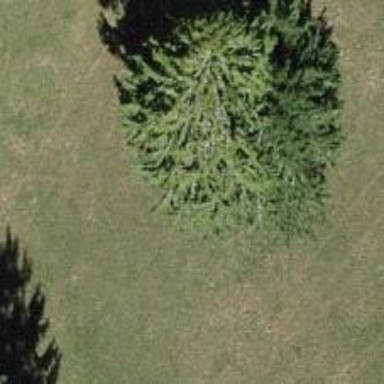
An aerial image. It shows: Evergreen needleleaved tree typically found in agricultural areas.